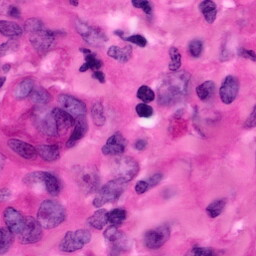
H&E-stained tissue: Pancreatic